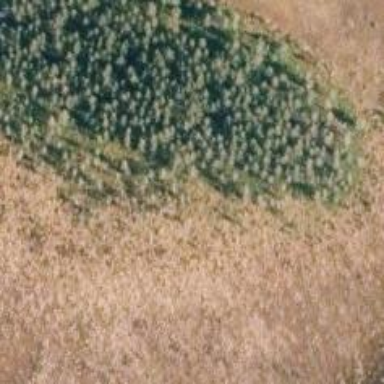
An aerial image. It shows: Forest with needle-leaved trees.